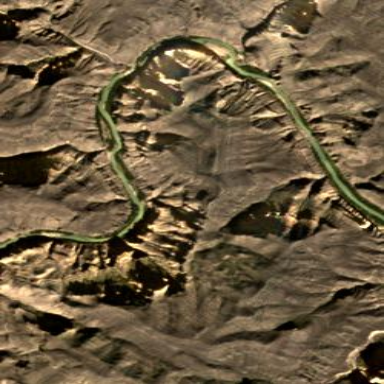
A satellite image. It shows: River flowing through natural landscape.